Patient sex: F
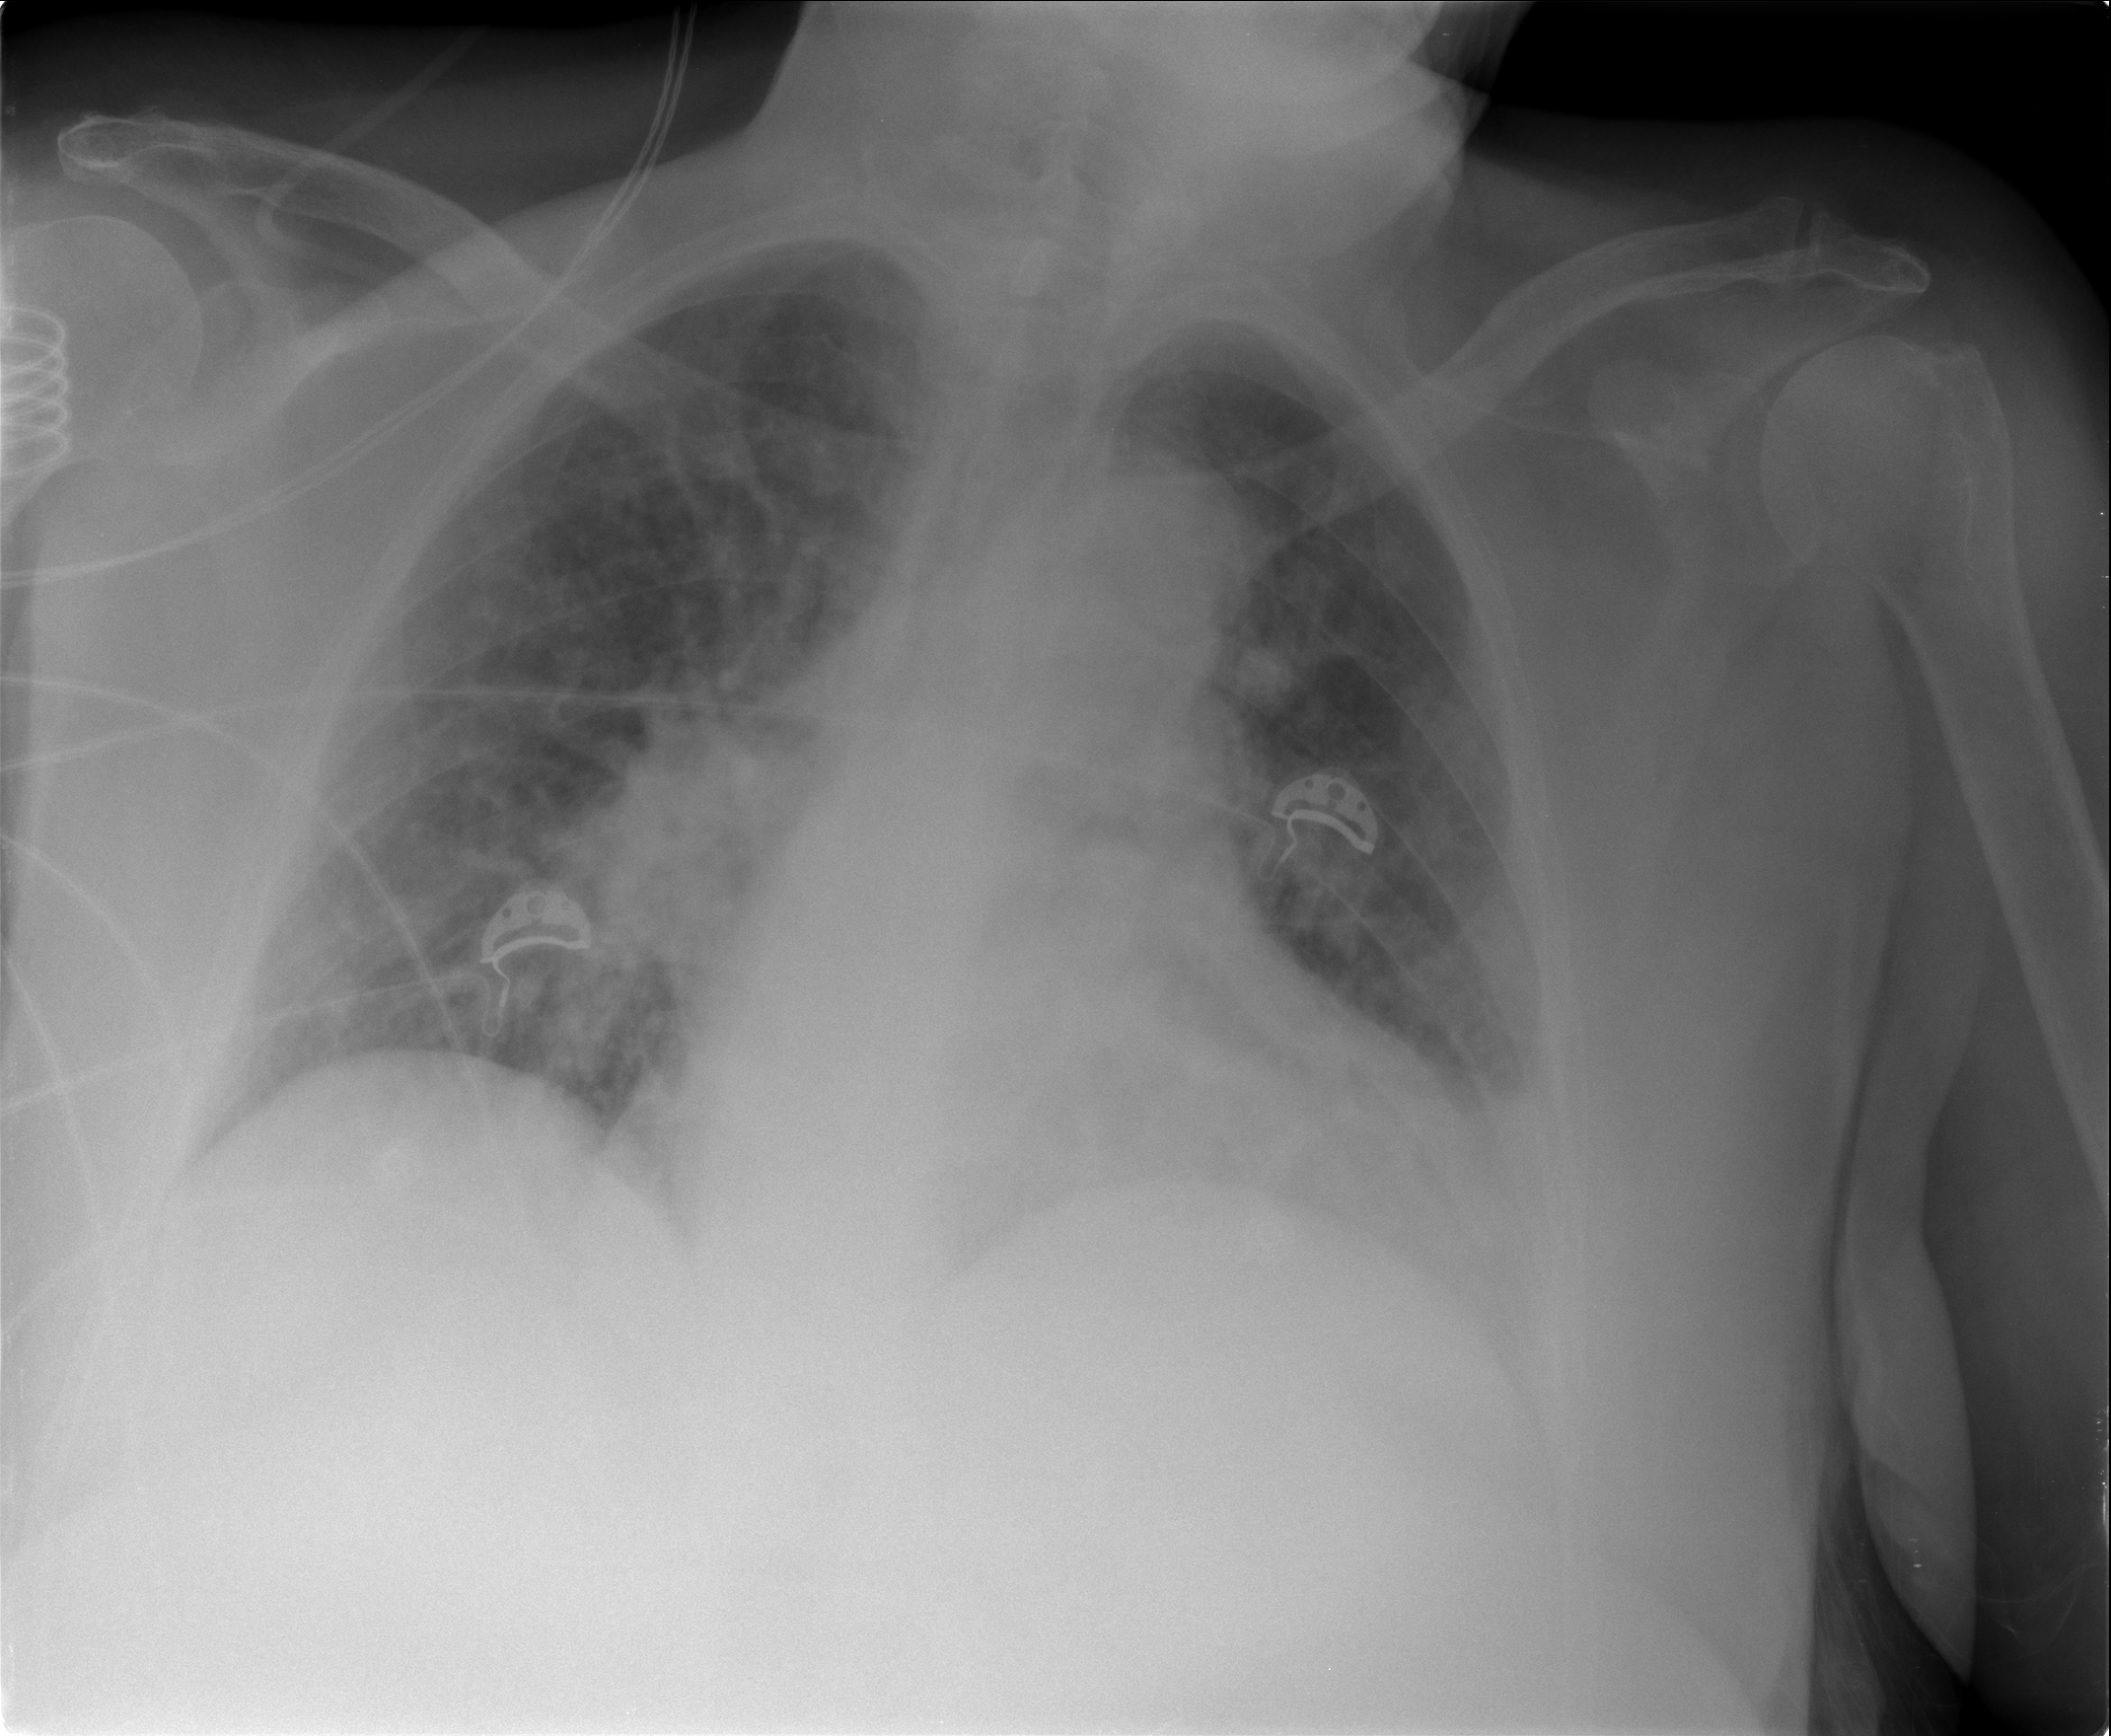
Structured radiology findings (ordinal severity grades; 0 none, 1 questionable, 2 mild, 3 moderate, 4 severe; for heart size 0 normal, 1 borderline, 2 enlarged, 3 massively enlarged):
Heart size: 2
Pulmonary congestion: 3
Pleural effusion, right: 0
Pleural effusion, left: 2
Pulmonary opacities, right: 0
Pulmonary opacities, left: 0
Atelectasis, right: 0
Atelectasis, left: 2